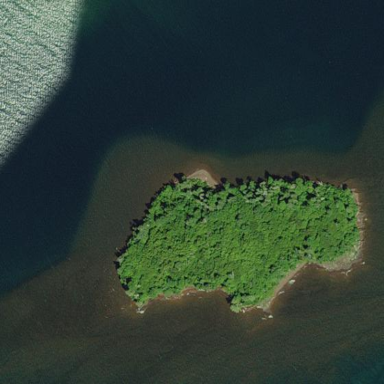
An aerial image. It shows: Islet.